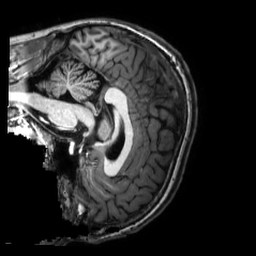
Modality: T1w
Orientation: sagittal
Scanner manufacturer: philips
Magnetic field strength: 3 T
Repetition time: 0.0096 s
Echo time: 0.0046 s